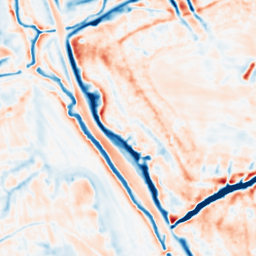
Category: multiscale
Decomposition family: dog
Decomposition parameters: sigma_low: 1
sigma_high: 5
Upsampling method: bspline
Upsampling parameters: scale: 4
Upsampling scale: 4